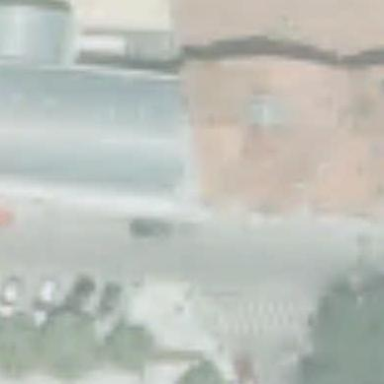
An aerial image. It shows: Part of building.